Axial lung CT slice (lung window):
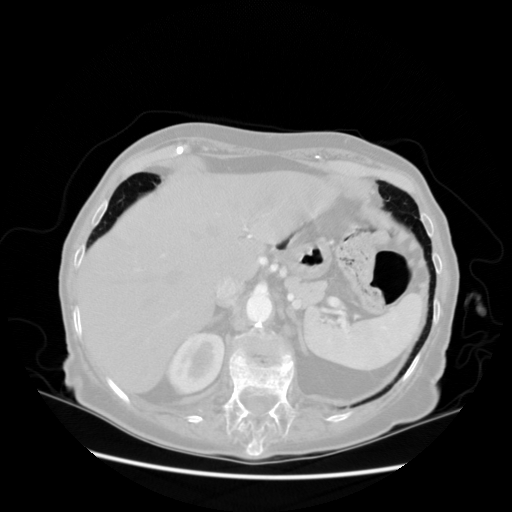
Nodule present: no